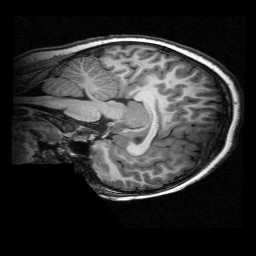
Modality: T1w
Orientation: sagittal
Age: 10
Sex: male
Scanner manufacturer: siemens
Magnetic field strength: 3 T
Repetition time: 2.3 s
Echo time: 0.00336 s